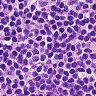
Metastatic tissue present: no